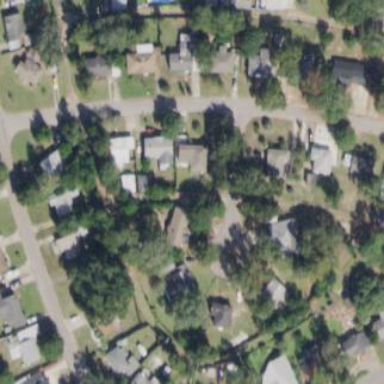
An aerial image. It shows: This residential area consists of single-family homes.